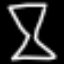
Label: hourglass